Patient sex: M
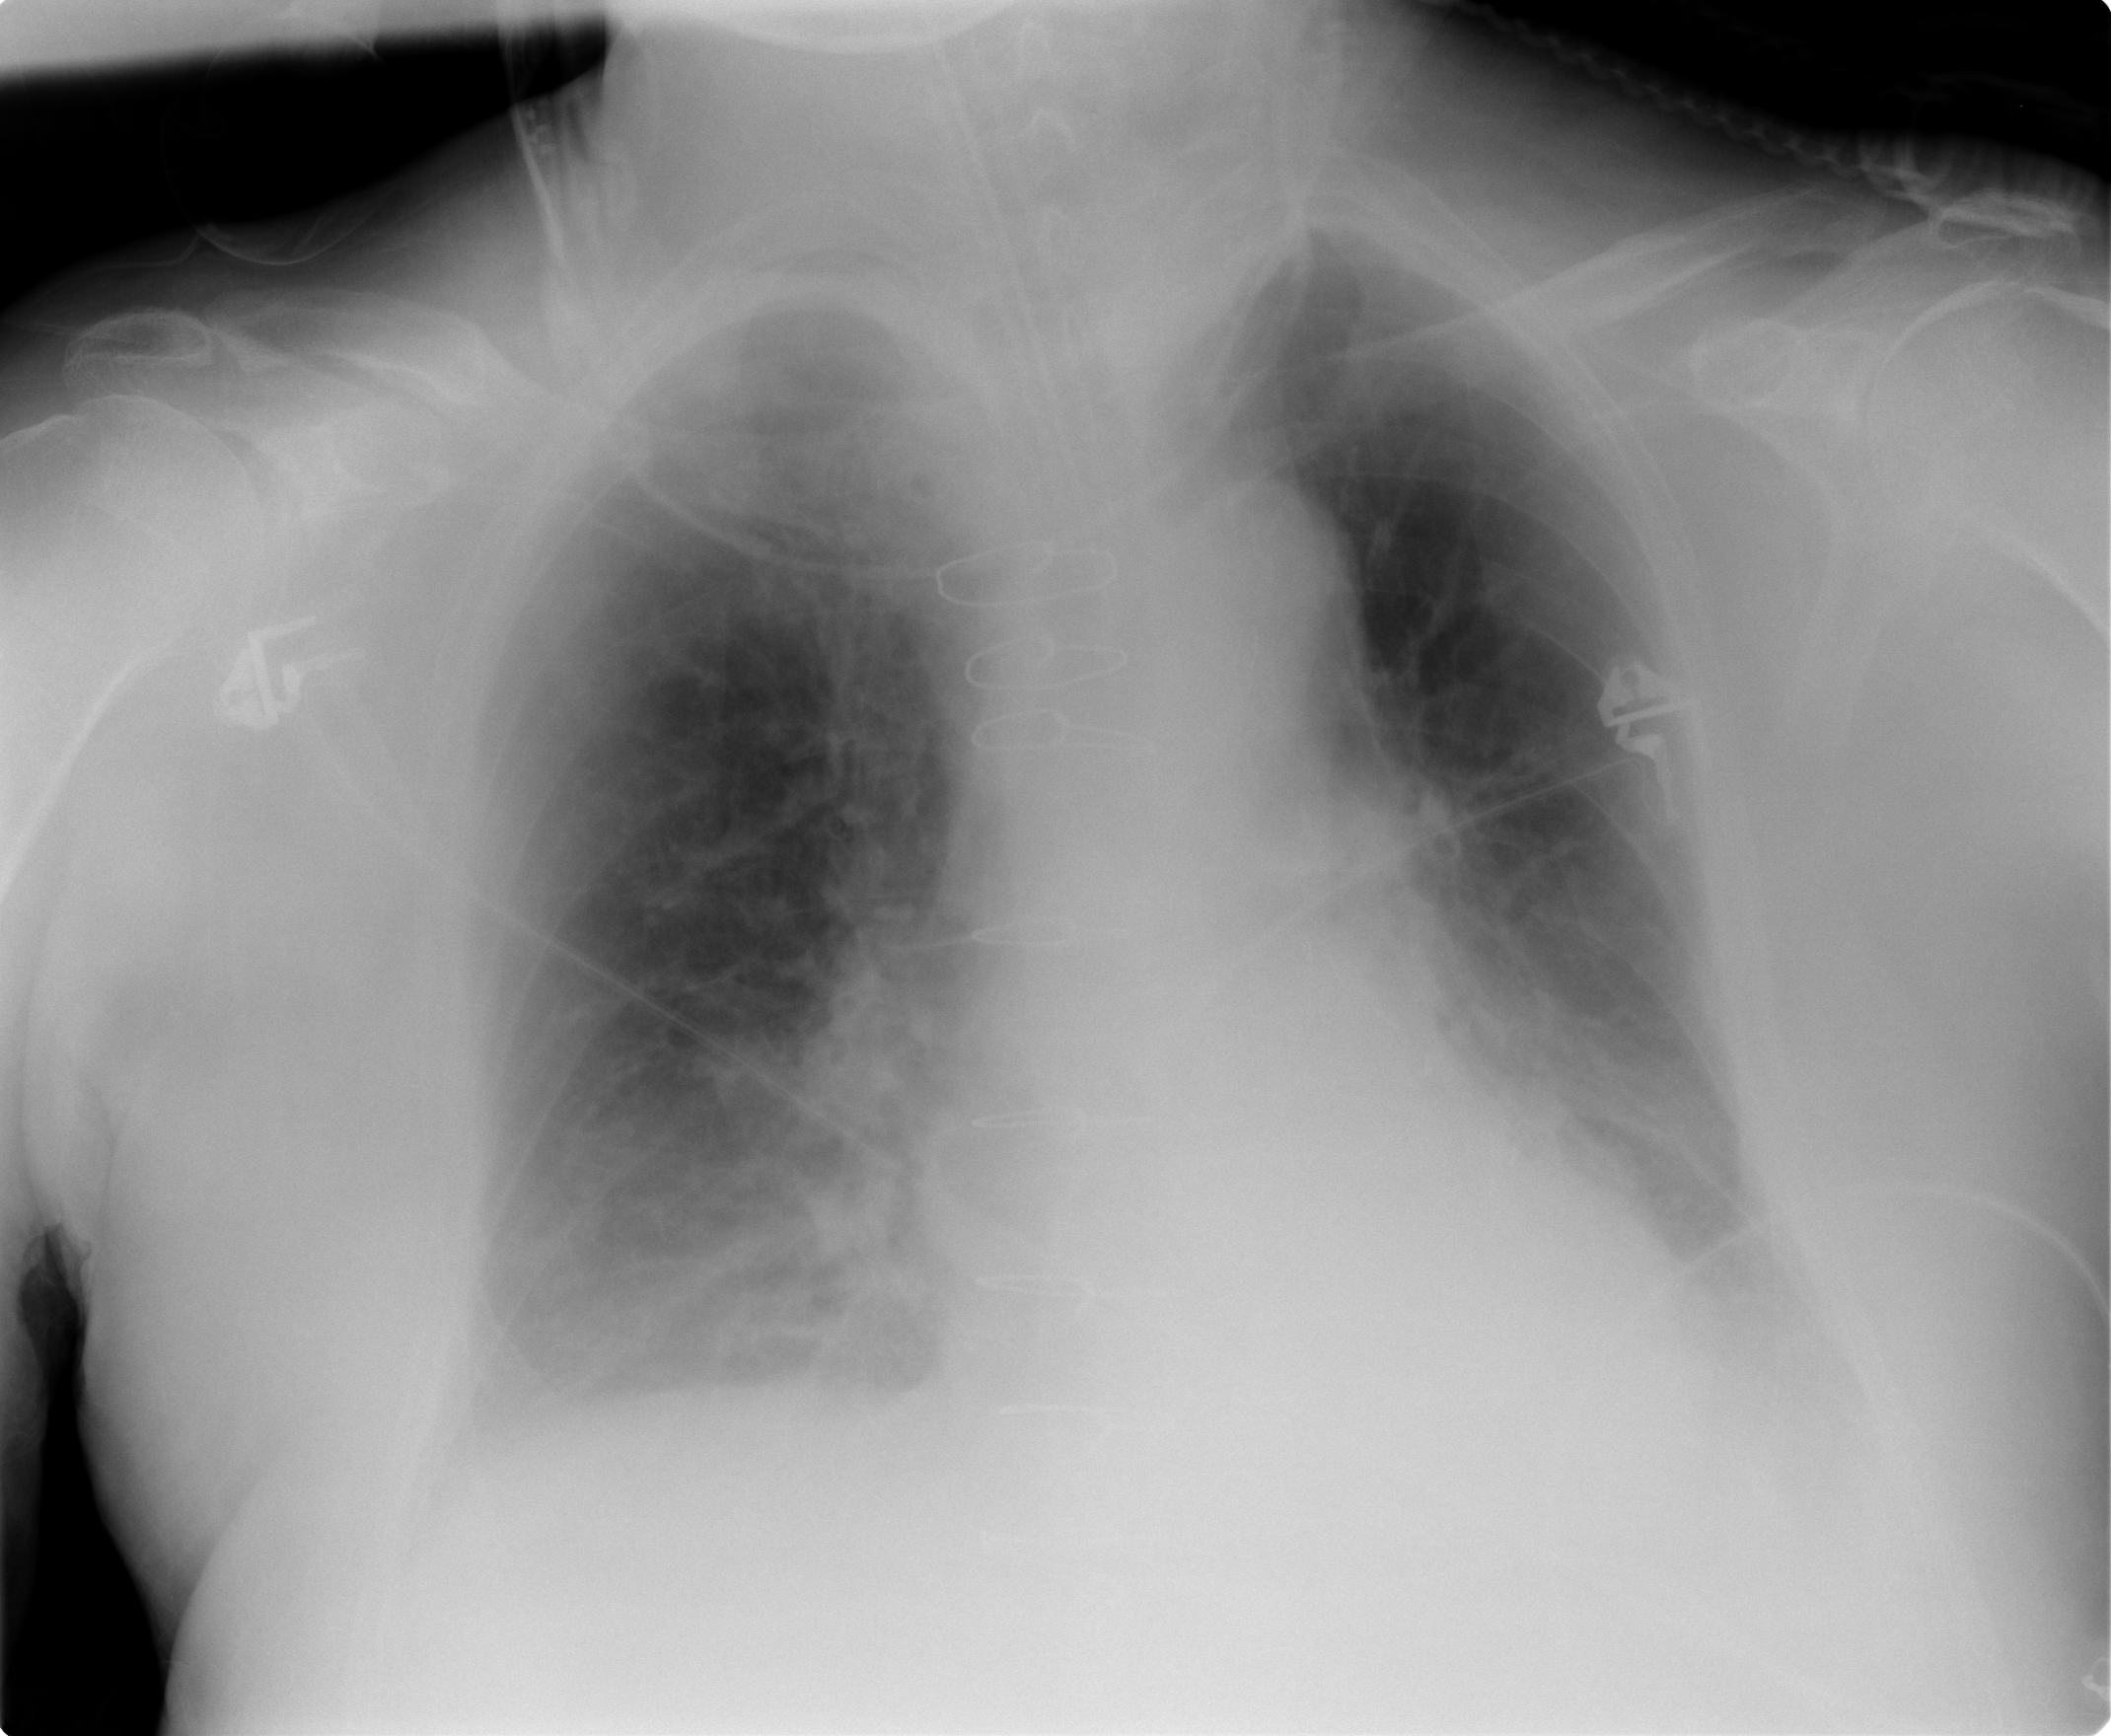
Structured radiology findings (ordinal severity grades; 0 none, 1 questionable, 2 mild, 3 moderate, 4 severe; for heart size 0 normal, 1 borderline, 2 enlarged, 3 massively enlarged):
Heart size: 1
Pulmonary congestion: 1
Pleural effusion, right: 2
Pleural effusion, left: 2
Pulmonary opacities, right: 3
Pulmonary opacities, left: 2
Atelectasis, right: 3
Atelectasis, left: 2